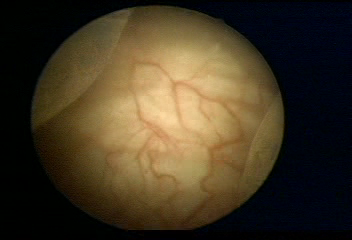
Modality: WLC
Class: Normal mucosa
Bladder cancer association: No